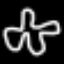
Label: airplane